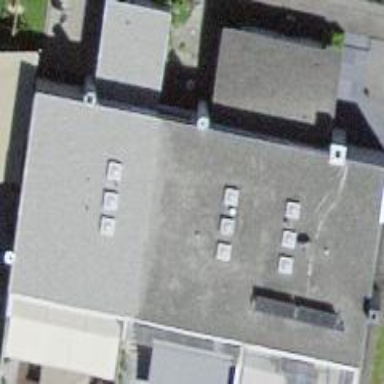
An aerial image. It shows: Terrace building with flat roof.